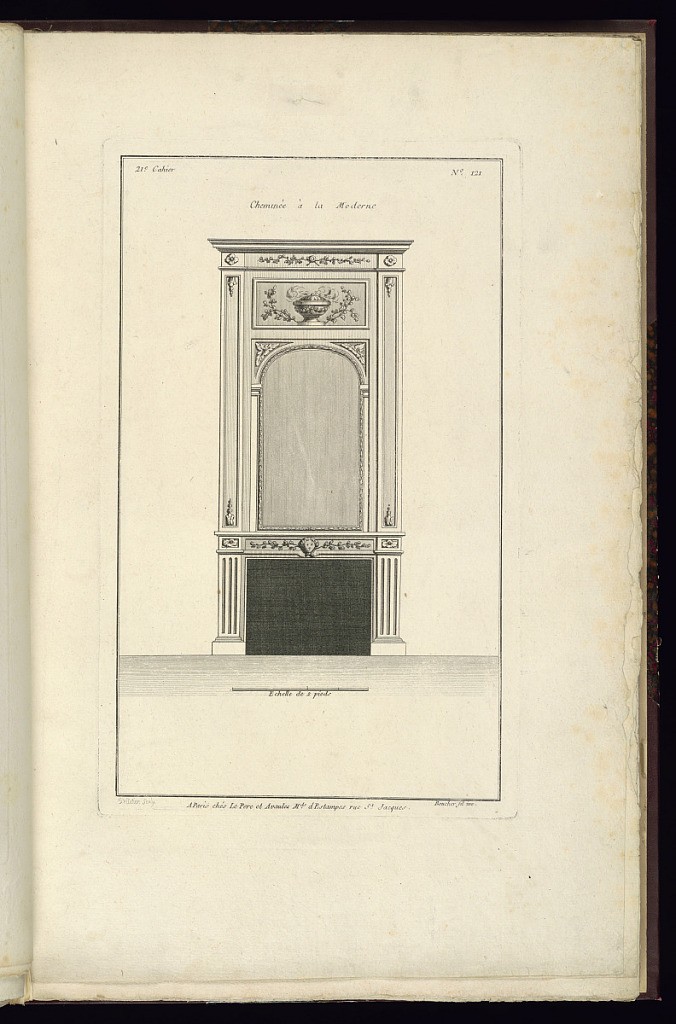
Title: Cheminée à la Moderne
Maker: Juste-François Boucher, French, 1736 – 1782
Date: ca. 1775
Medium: Engraving on off white laid paper
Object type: Print
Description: Design for a fireplace with an overmantel mirror. The fireplace is decorated with ornament motifs including a censer, crossed branches, bound leaf, acanthus leaf, rosettes, fluting, and a mascaron. The plate is signed.